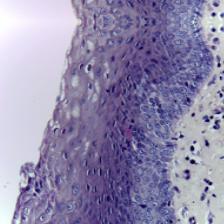
Diagnosis: Normal